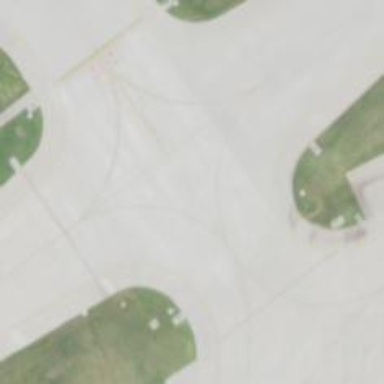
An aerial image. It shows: View of taxiway at the airport.